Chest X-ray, PA view. Patient: 59 years old, sex M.
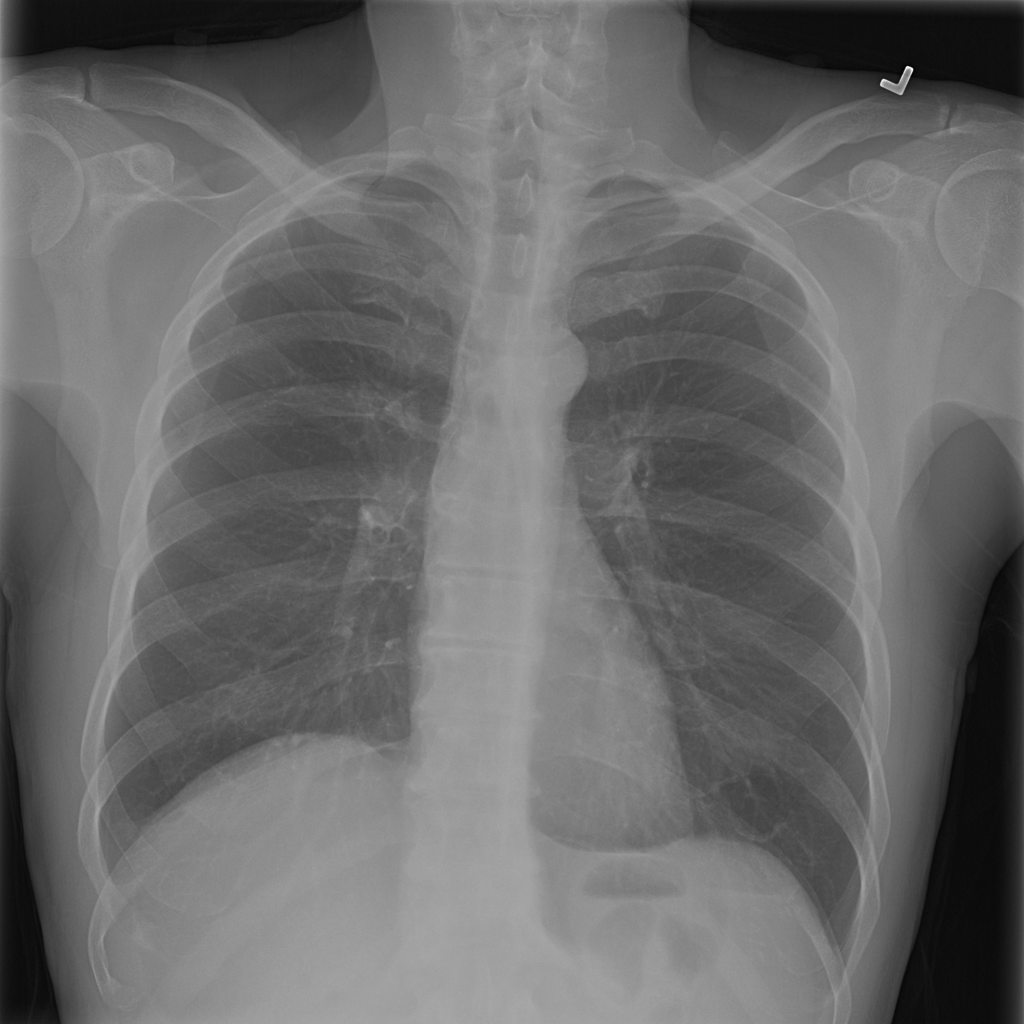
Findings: No Finding